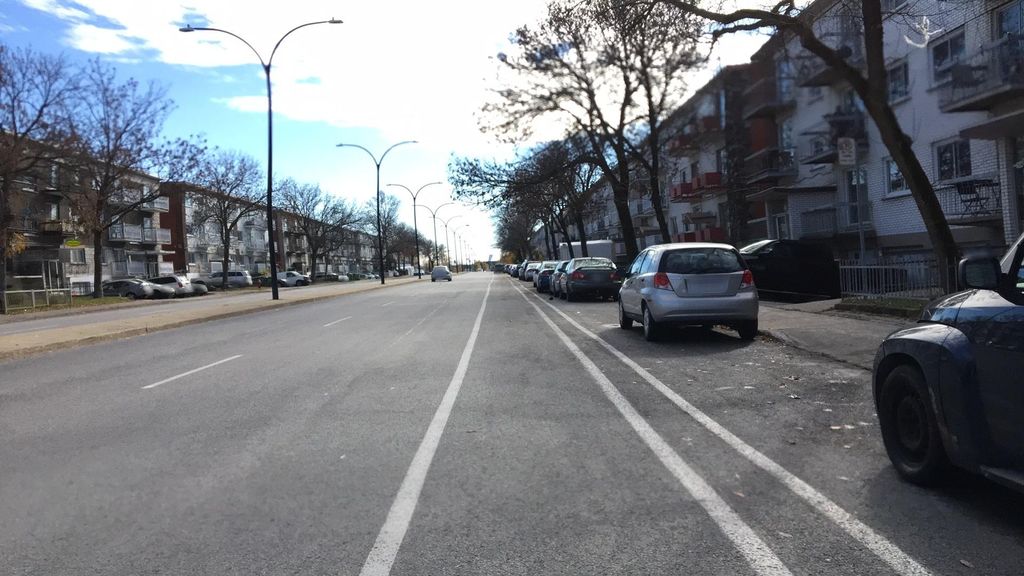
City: montreal